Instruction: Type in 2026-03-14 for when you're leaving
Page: home
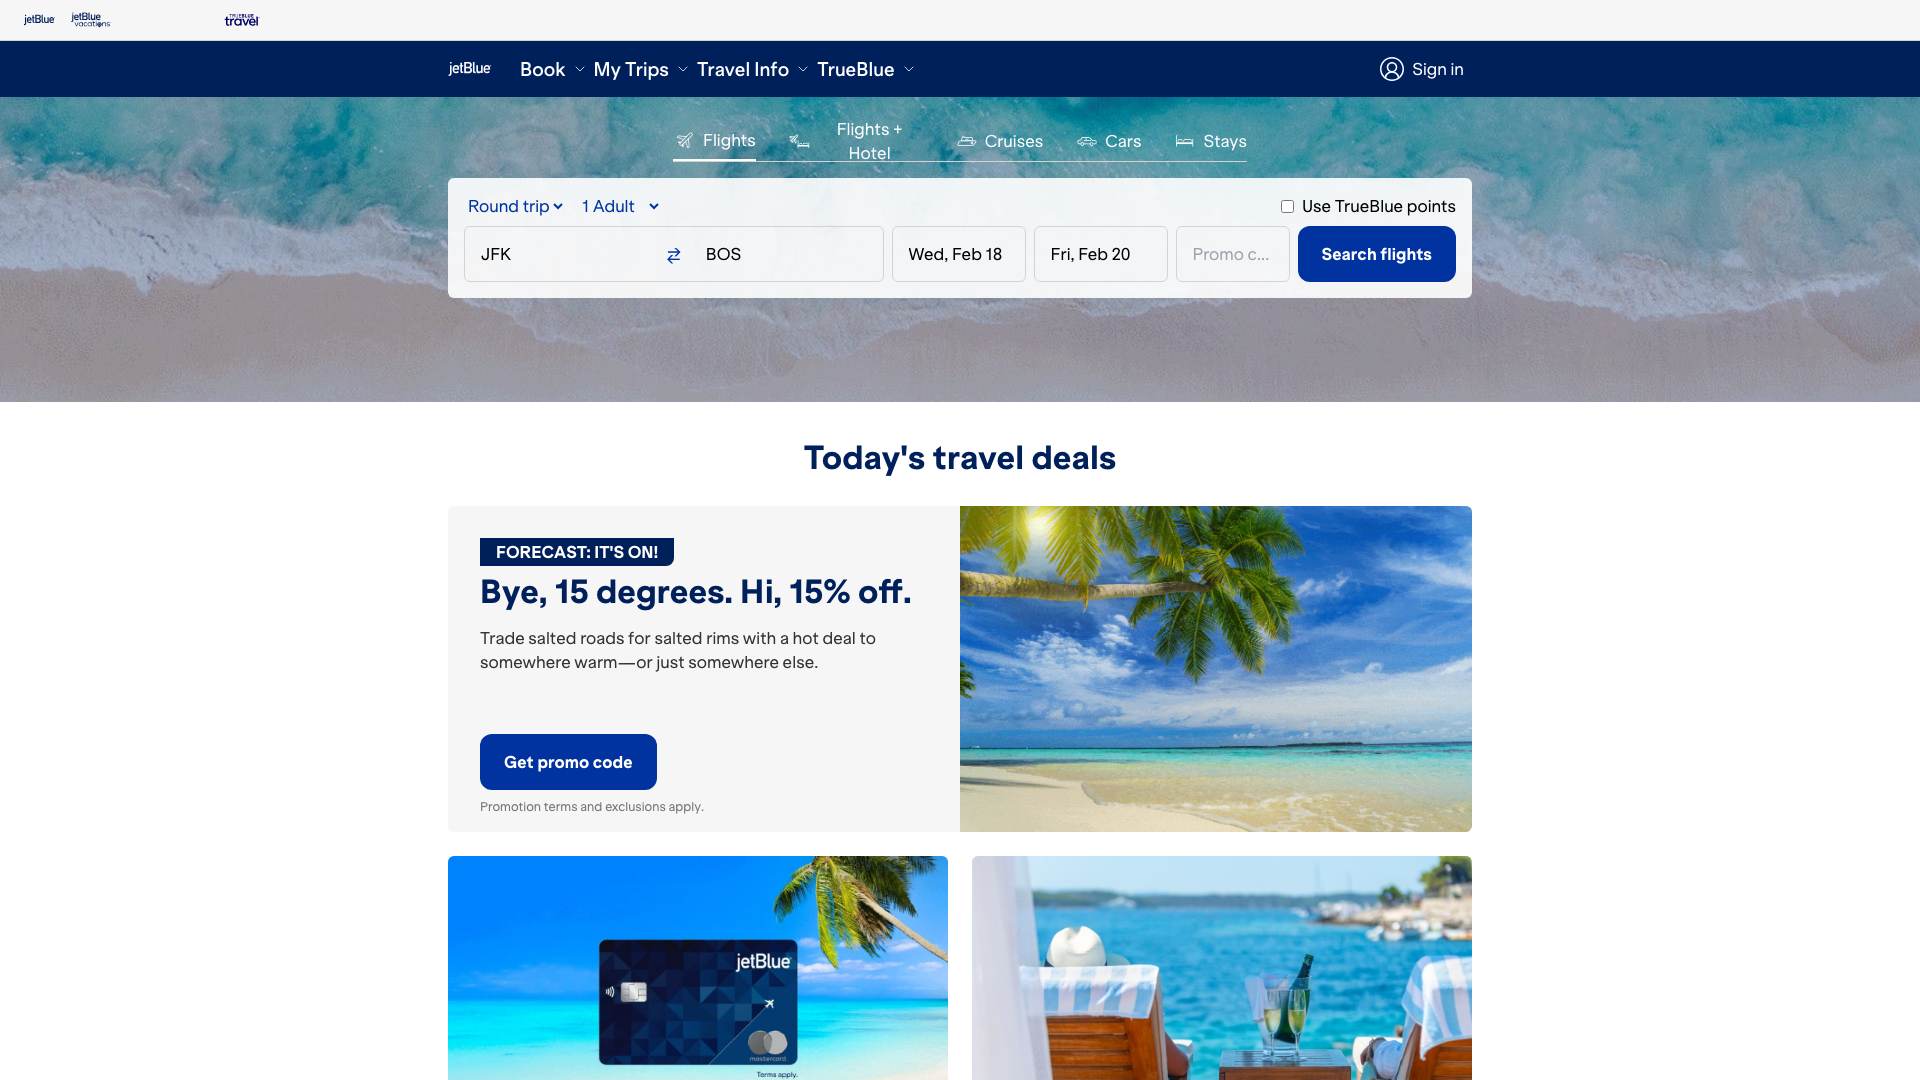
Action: type